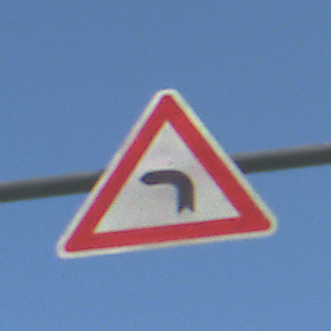
Verkehrszeichen: KurveLinks
Umgebung: Outdoor, Nature
Tageszeit: MorningAfternoon
Wetter: Clear
Licht: Natural
Jahreszeit: NotSpecified
Kontrast: HighContrast